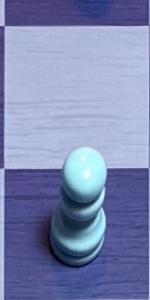
Label: Pawn_White